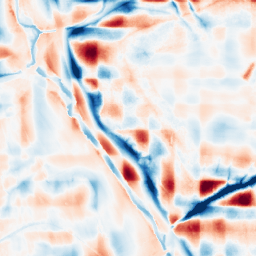
Category: wavelet
Decomposition family: wavelet_reverse_biorthogonal
Decomposition parameters: wavelet: rbio1.3
level: 5
Upsampling method: regularized
Upsampling parameters: scale: 4
lambda_reg: 0.001
Upsampling scale: 4